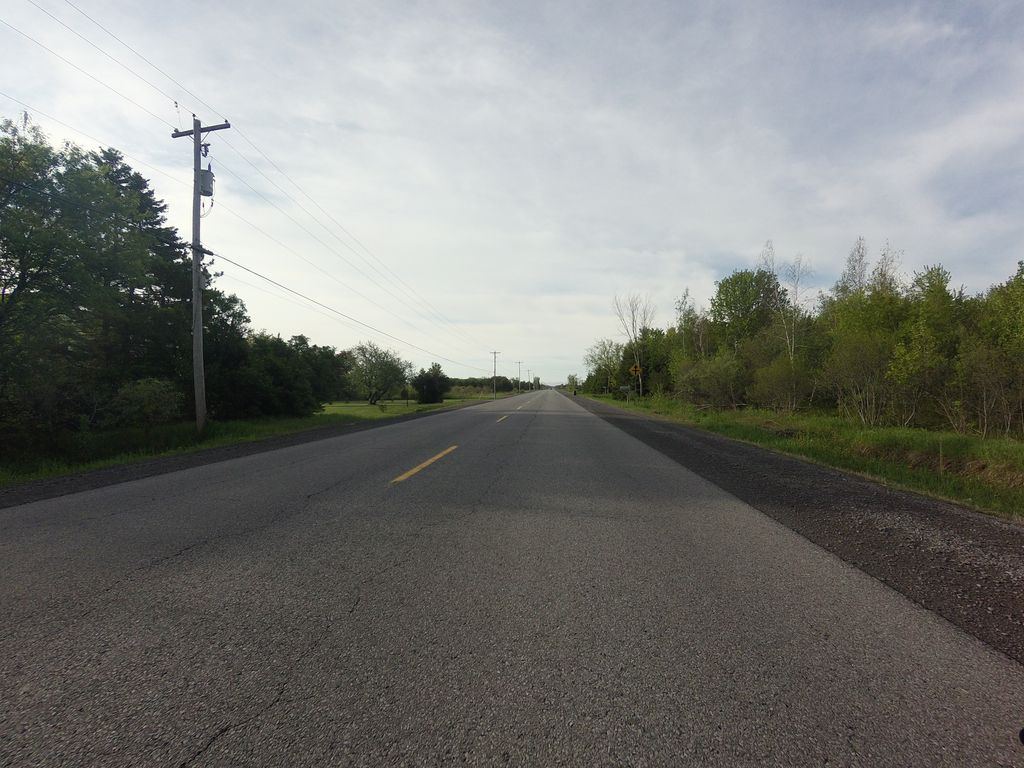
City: ottawa-gatineau